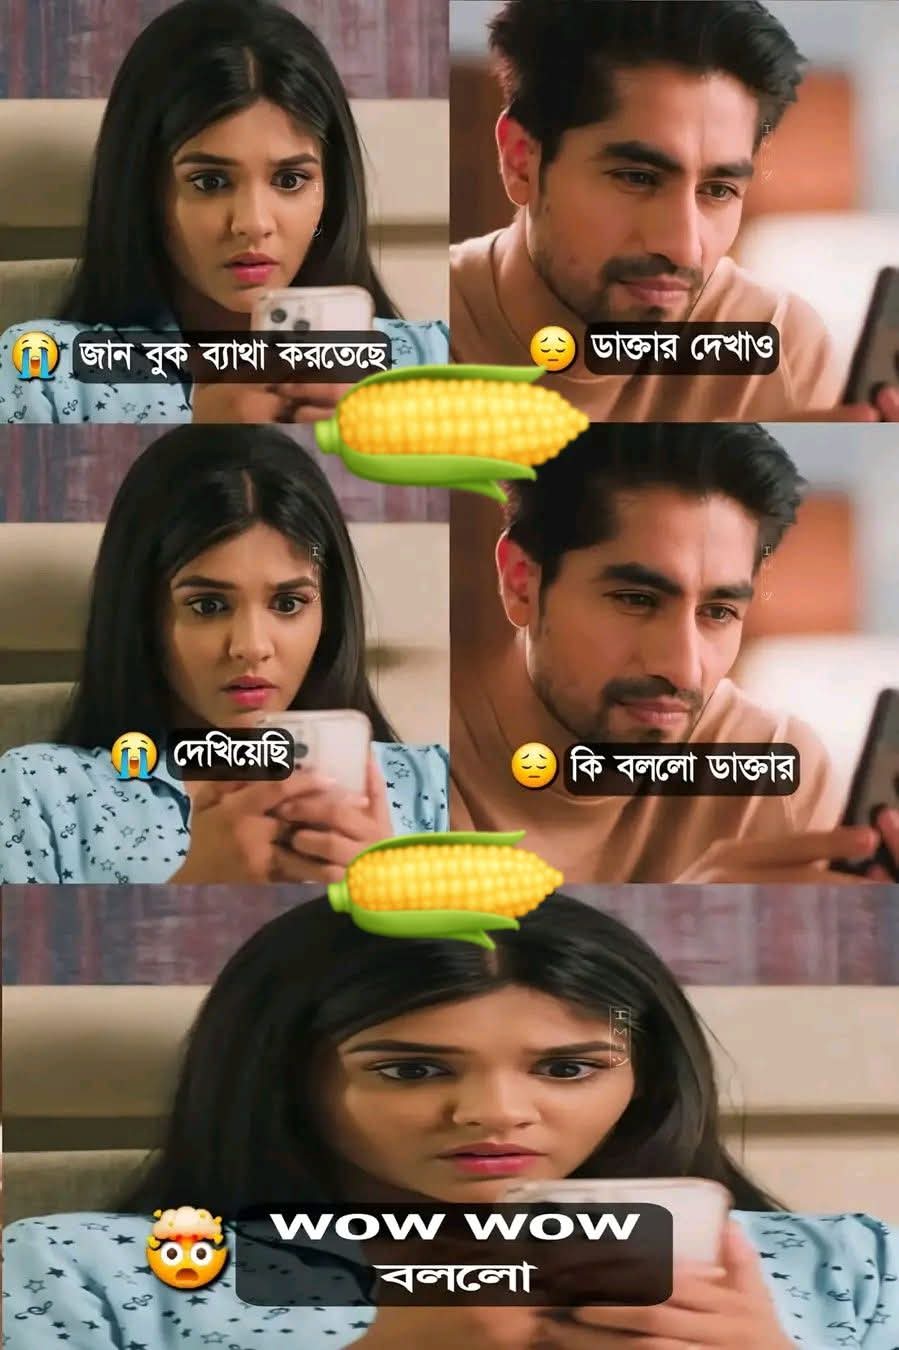
Text: জান বুক ব্যাথা করতেছে।
ডাক্তার দেখাও
দেখিয়েছি
কি বললো ডাক্তার
বললো
Label: Non Hate